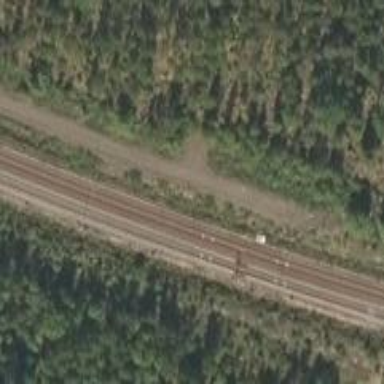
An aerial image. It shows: Railway track with continuous electrified contact line.